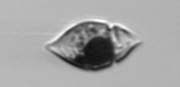
Label: Amphidinium